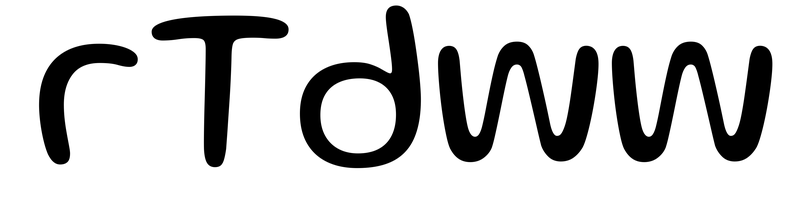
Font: Gluten_Light